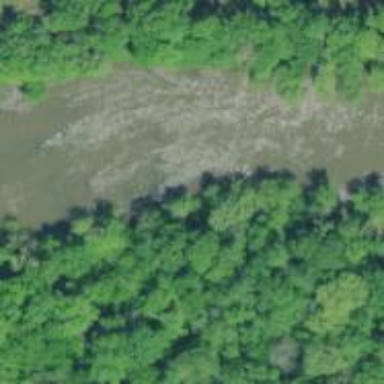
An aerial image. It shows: Rapids in the waterway with whitewater.